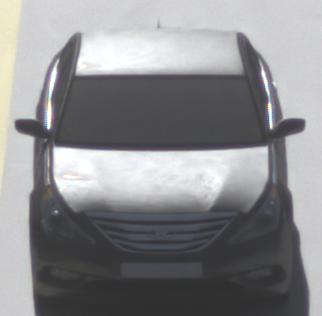
Make: Hyundai
Model: Sonata
Detailed model: Gen. 6 YF
Model produced from: 2009
Model produced until: 2016
Doors: 4
Color: gray
Road condition: dry road
Daytime: morning or afternoon
Contrast: medium contrast